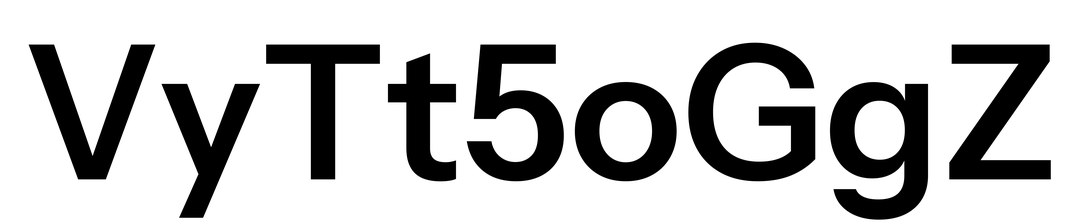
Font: InstrumentSans_SemiBold